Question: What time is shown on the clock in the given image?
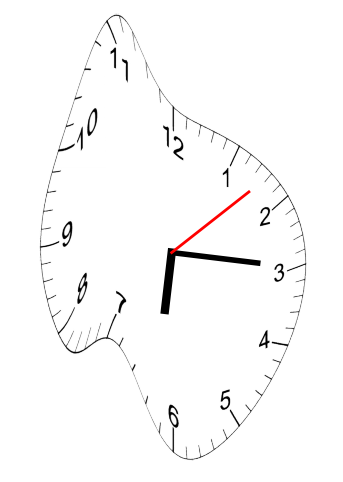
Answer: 06:15:08